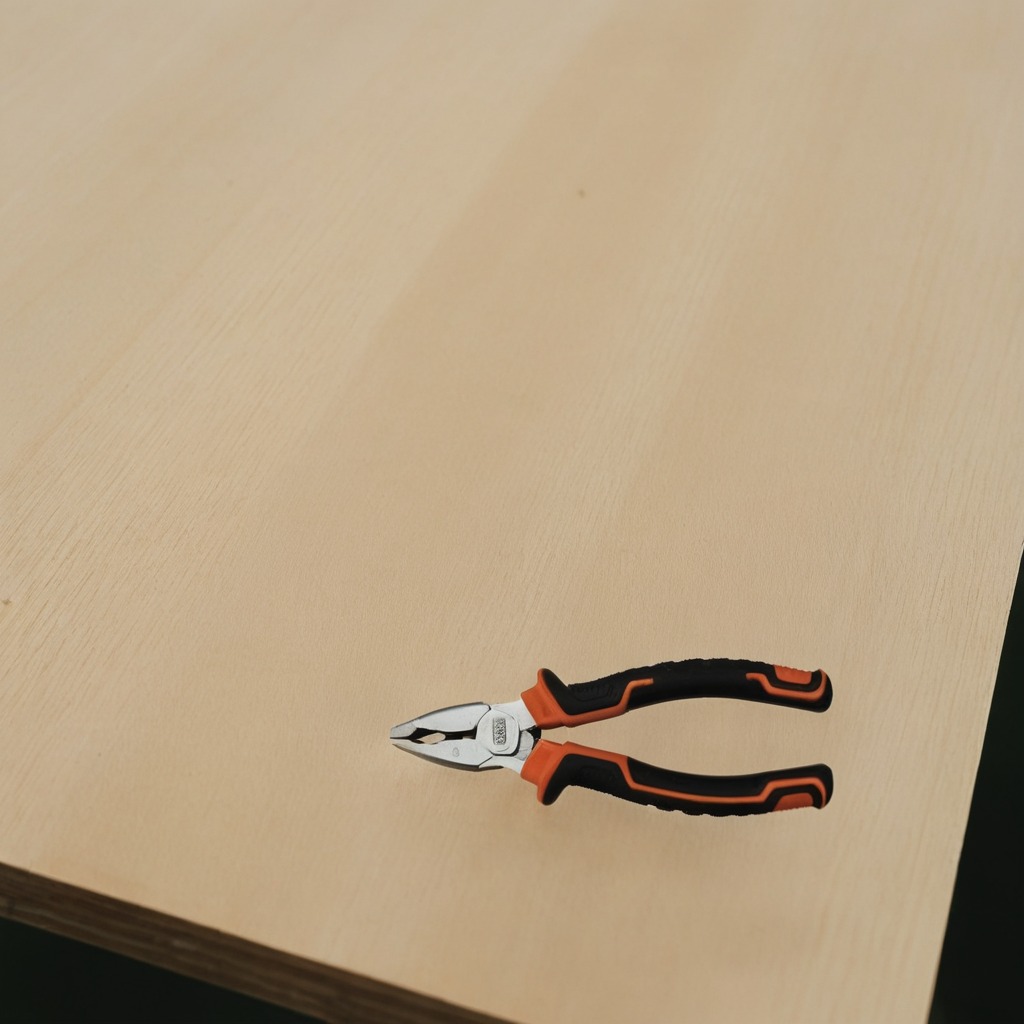
A plier is lying on the plywood surface in a paint workshop lit by afternoon window light.